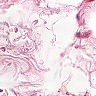
Metastatic tissue present: no